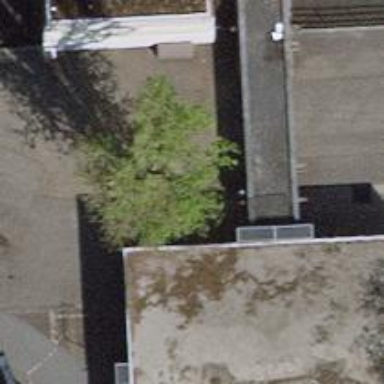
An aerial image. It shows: View of roof of building.